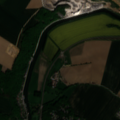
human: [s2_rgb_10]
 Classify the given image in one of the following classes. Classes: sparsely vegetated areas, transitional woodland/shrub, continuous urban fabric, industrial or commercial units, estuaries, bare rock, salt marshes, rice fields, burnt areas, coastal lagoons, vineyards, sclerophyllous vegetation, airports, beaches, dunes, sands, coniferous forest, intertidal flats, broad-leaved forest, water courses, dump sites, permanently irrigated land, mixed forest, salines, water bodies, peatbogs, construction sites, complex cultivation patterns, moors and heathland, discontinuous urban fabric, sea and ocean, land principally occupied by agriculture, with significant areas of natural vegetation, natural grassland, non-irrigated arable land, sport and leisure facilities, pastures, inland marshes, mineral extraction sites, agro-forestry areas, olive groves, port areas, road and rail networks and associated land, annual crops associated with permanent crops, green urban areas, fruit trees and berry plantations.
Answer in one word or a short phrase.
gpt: discontinuous urban fabric, mineral extraction sites, non-irrigated arable land, pastures, broad-leaved forest